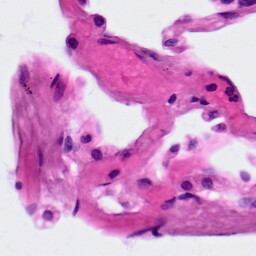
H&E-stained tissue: Lung